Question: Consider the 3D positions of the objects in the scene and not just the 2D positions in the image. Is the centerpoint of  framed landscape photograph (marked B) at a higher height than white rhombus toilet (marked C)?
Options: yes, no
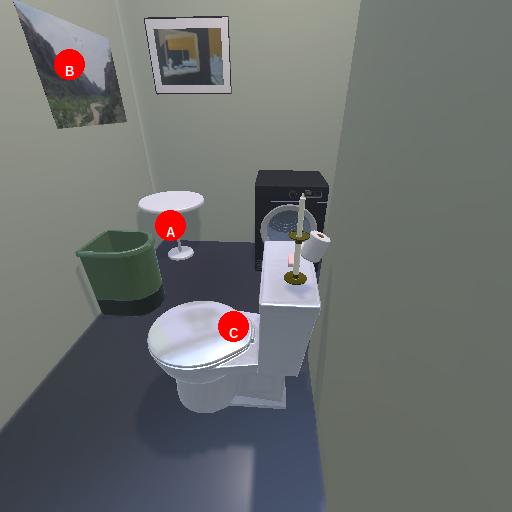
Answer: yes